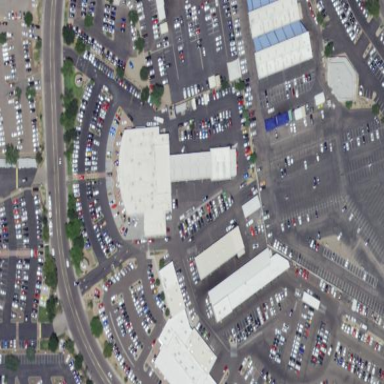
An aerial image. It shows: Retail building with car shop.